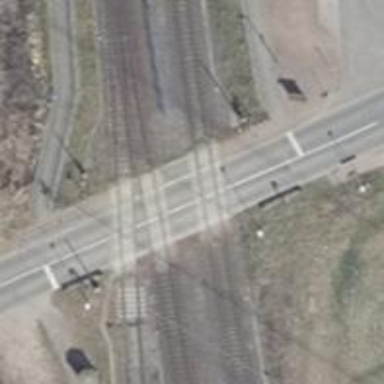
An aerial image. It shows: Level crossing on the railway with lights.